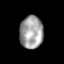
Tissue: skin
Cell type: Epithelial cells
Senescence score: 0.2638
Nuclear area (px): 747
Mean DAPI intensity: 160.728